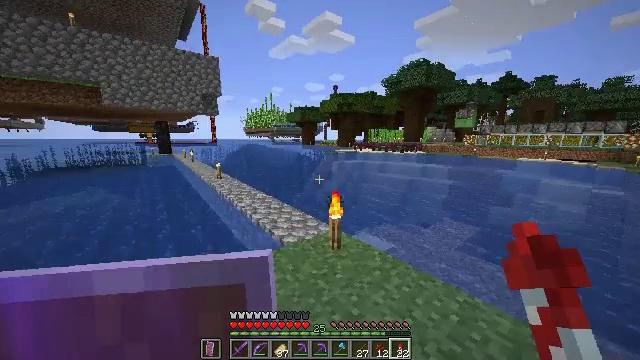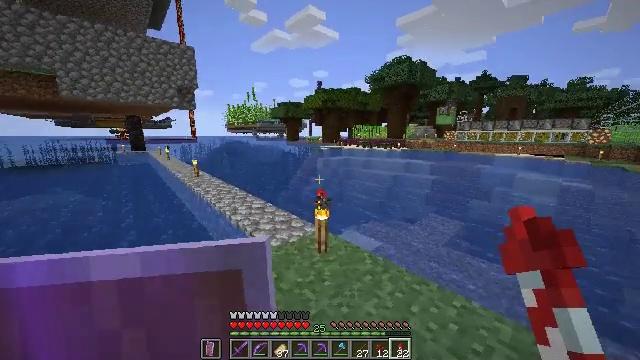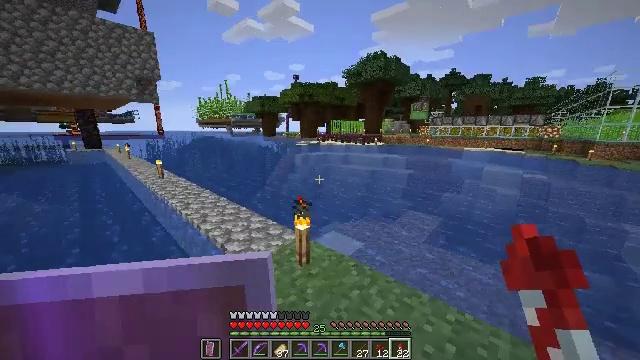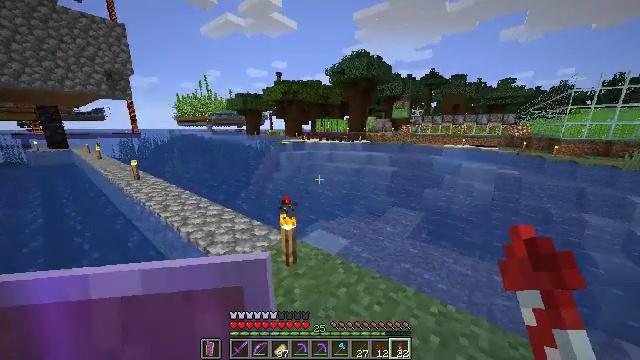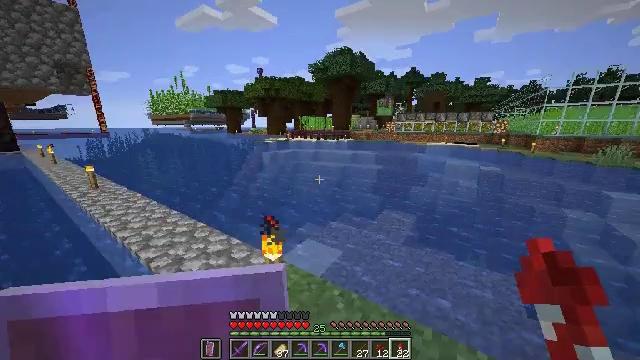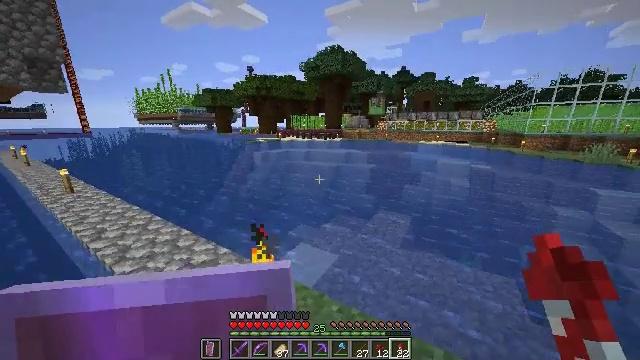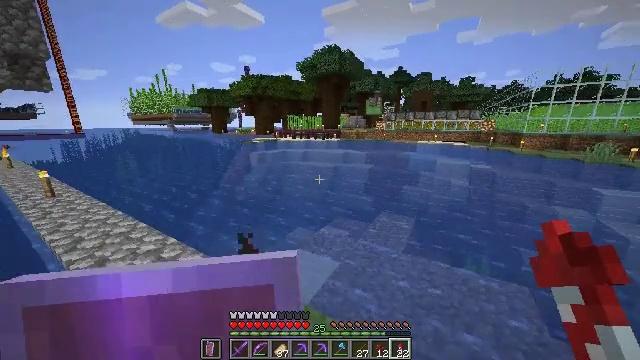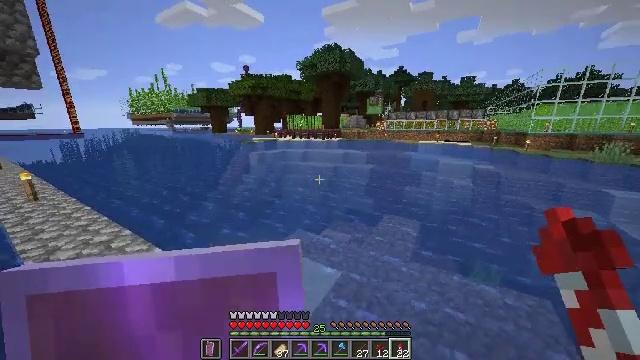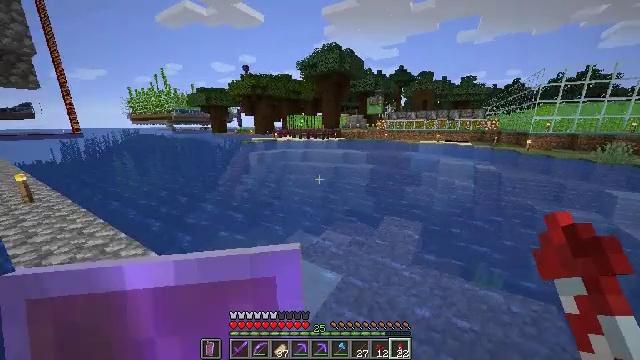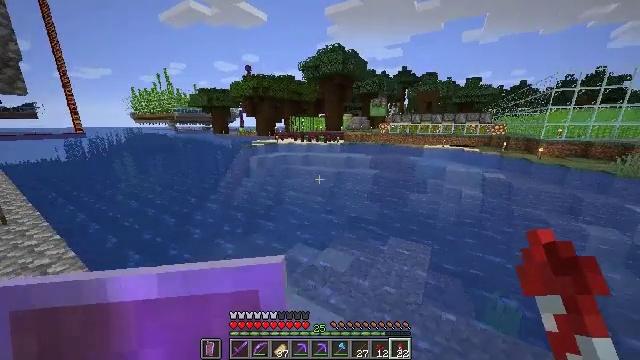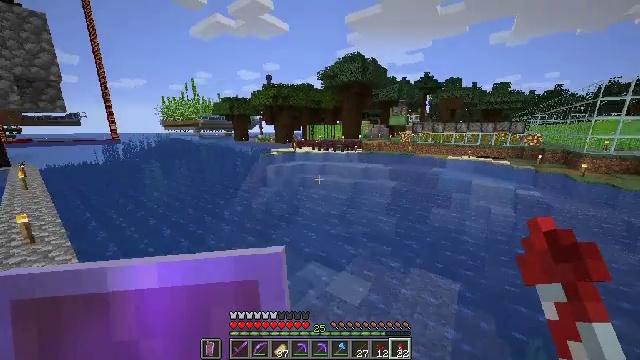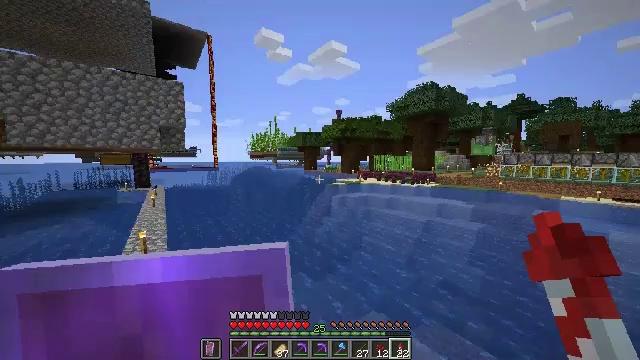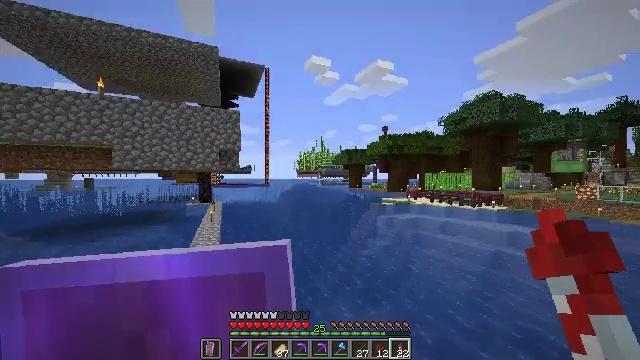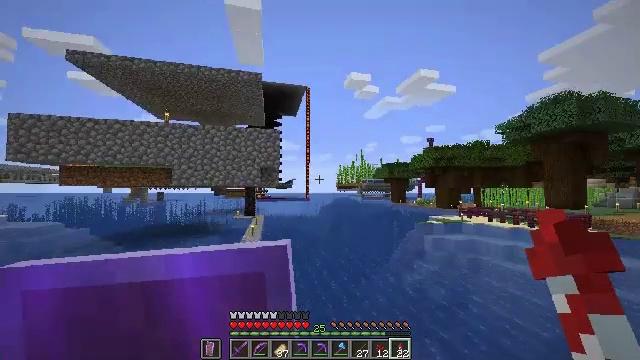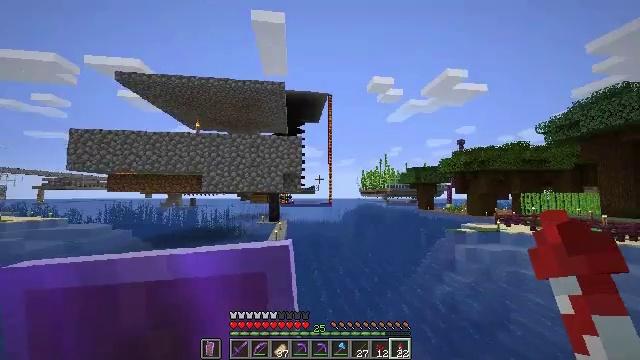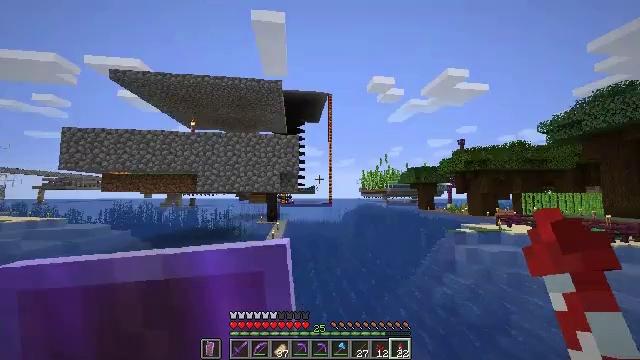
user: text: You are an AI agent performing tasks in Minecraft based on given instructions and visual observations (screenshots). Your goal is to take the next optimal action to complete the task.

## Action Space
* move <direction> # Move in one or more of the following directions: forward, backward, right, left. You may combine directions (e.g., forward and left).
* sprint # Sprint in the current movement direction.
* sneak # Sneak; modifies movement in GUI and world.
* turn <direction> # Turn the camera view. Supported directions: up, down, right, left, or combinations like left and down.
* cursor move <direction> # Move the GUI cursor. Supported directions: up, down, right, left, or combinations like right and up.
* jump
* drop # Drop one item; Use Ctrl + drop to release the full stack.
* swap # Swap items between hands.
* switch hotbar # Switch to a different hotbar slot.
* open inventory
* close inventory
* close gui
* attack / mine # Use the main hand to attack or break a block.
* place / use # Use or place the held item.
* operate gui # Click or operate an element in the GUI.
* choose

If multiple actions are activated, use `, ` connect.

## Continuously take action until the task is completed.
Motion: motion action
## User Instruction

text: Craft sugar in the crafting grid.
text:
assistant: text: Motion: move forward, sprint, turn right
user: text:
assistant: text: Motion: move forward, sprint, turn right and down
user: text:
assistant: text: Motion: move forward, sprint, turn right
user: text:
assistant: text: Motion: move forward, sprint, turn right
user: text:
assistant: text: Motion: move forward, sprint, turn right
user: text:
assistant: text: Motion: move forward, sprint
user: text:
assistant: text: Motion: move forward, sprint
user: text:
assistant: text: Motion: move forward, sprint
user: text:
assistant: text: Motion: move forward, sprint, jump
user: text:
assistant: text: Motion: move forward, sprint, turn left and up, jump
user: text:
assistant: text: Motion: move forward, sprint, turn left and up, jump
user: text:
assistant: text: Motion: move forward, sprint, turn left and up, jump
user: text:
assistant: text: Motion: move forward, sprint, turn left and up, jump
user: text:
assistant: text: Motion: move forward, sprint, turn left and up, jump
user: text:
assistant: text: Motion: move forward, sprint
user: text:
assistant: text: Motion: move forward, sprint
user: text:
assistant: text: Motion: move forward, sprint, jump
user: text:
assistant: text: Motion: move forward, sprint, use / place, jump
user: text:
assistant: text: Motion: move forward, sprint, use / place, jump
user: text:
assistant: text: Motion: move forward, sprint, use / place, jump
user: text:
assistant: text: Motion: move forward, sprint, jump
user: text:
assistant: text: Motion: move forward, sprint, jump
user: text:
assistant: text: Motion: move forward, sprint, jump
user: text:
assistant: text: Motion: move forward, sprint, jump
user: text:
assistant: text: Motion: move forward, sprint
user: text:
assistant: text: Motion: move forward, sprint
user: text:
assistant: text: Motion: move forward, sprint
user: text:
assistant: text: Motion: move forward, sprint
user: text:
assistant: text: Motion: move forward, sprint
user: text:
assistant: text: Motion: move forward, sprint